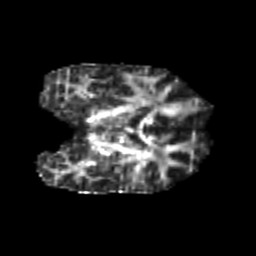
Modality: FA
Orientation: coronal
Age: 20
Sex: male
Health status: healthy
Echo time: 0.074 s